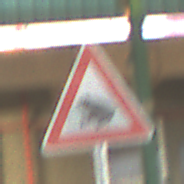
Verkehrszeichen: AmphibienwanderungRechts
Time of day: MorningAfternoon
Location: Roofed (Special)
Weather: NotSpecified
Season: NotSpecified
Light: Artificial